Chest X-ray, PA view. Patient: 48 years old, sex M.
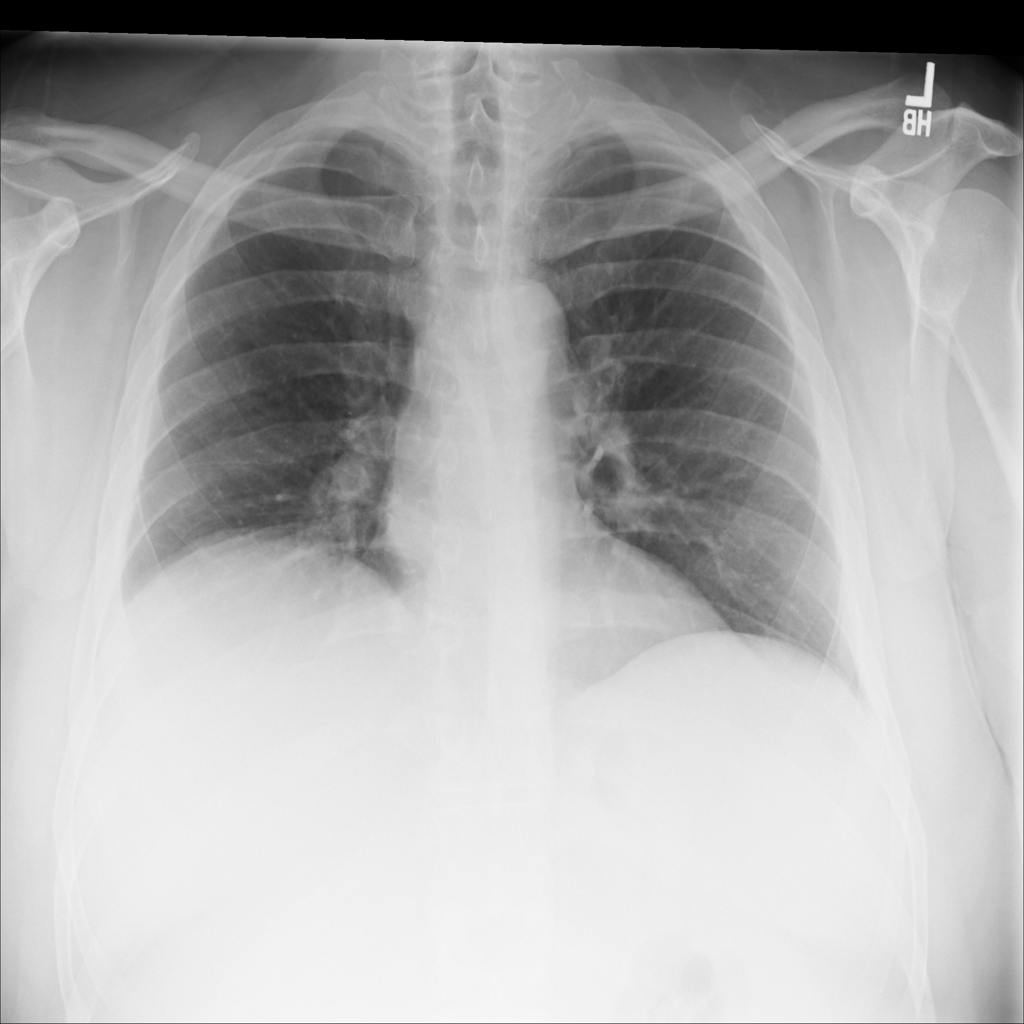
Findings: No Finding